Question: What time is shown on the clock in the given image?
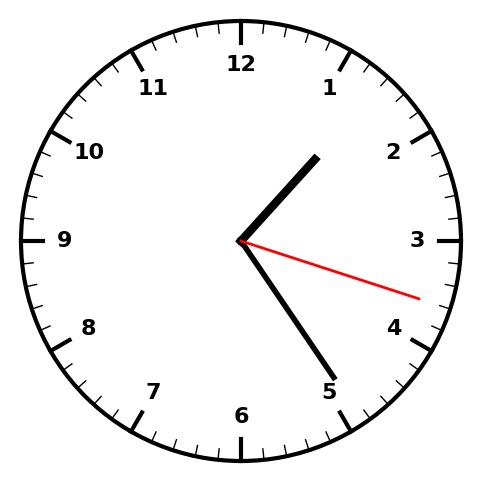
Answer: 01:24:18